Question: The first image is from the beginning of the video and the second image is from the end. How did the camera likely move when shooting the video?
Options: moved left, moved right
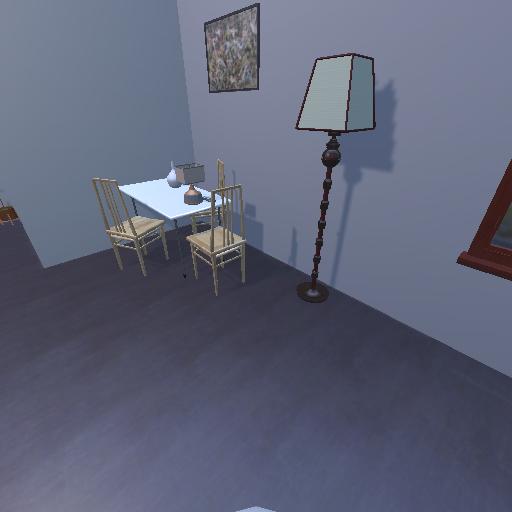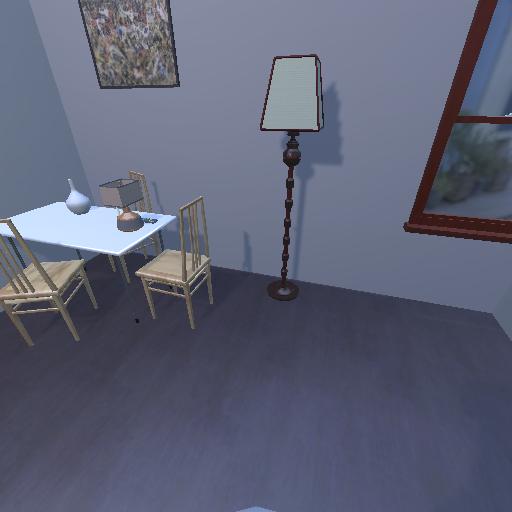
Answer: moved left